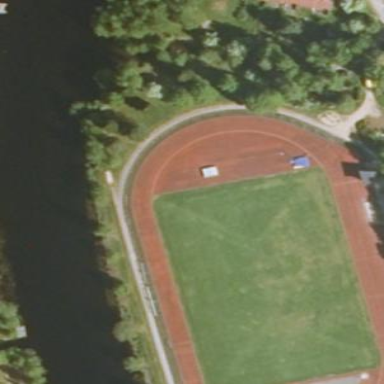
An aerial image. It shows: Track in leisure land.